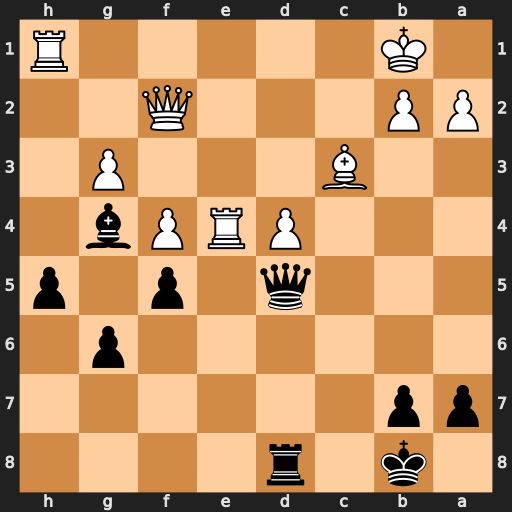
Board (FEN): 1k1r4/pp6/6p1/3q1p1p/3PRPb1/2B3P1/PP3Q2/1K5R
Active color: b
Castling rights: -
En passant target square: -
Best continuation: Qxe4+ Kc1 Qxh1+